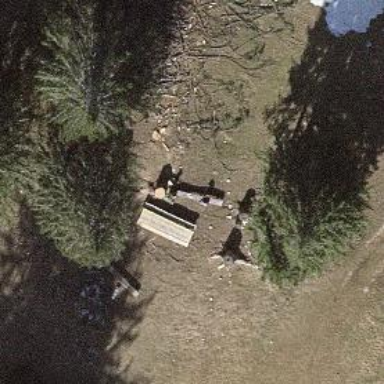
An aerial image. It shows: Picnic site for tourists.